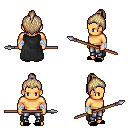
a pixel art fantasy rpg character, male body template, human, tanned skin, black cape, metal pants, white blonde short topknot hairstyle, white cloth bandages, black slippers, spear, four views (front, back, left, right), 2x2 character sprite sheet, small pixel art, hard edges, no anti-aliasing